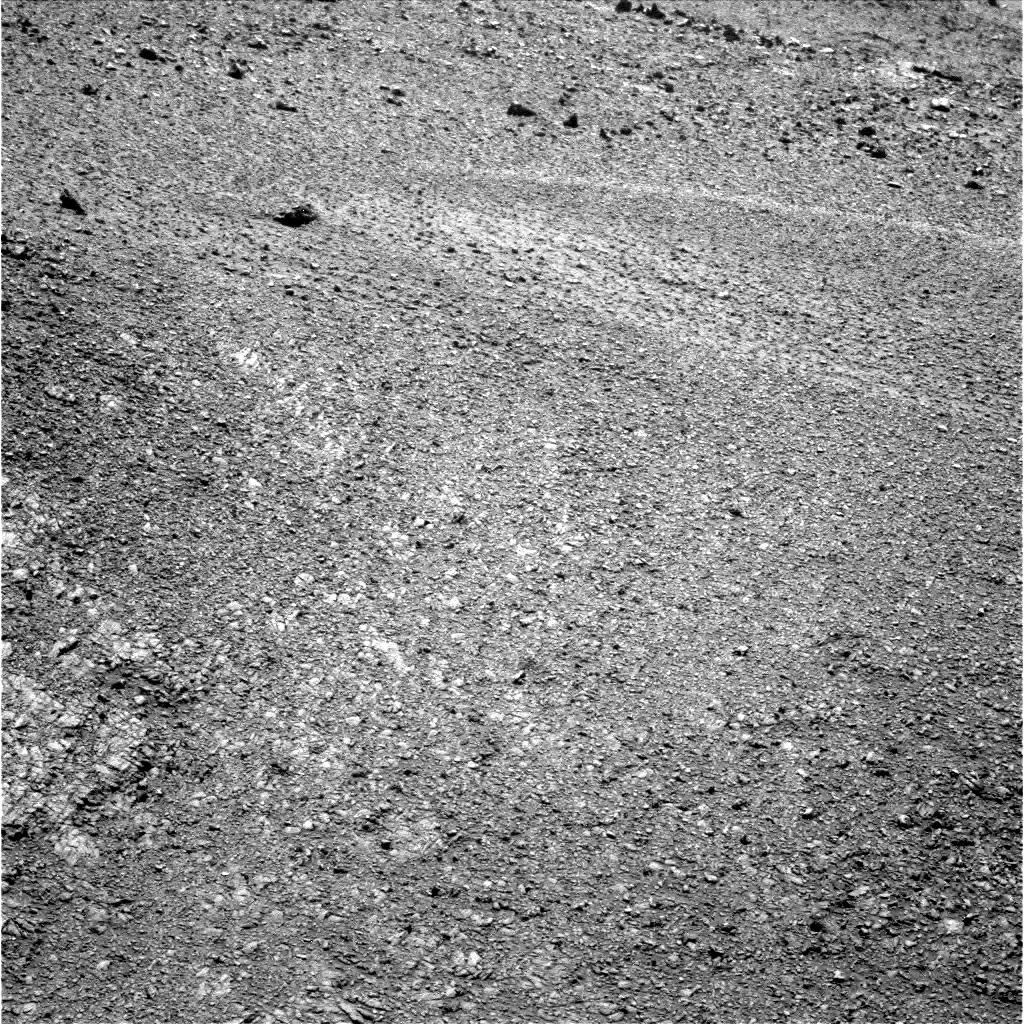
Terrain classes present: Bedrock, Gravel / Sand / Soil, Rock